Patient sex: M
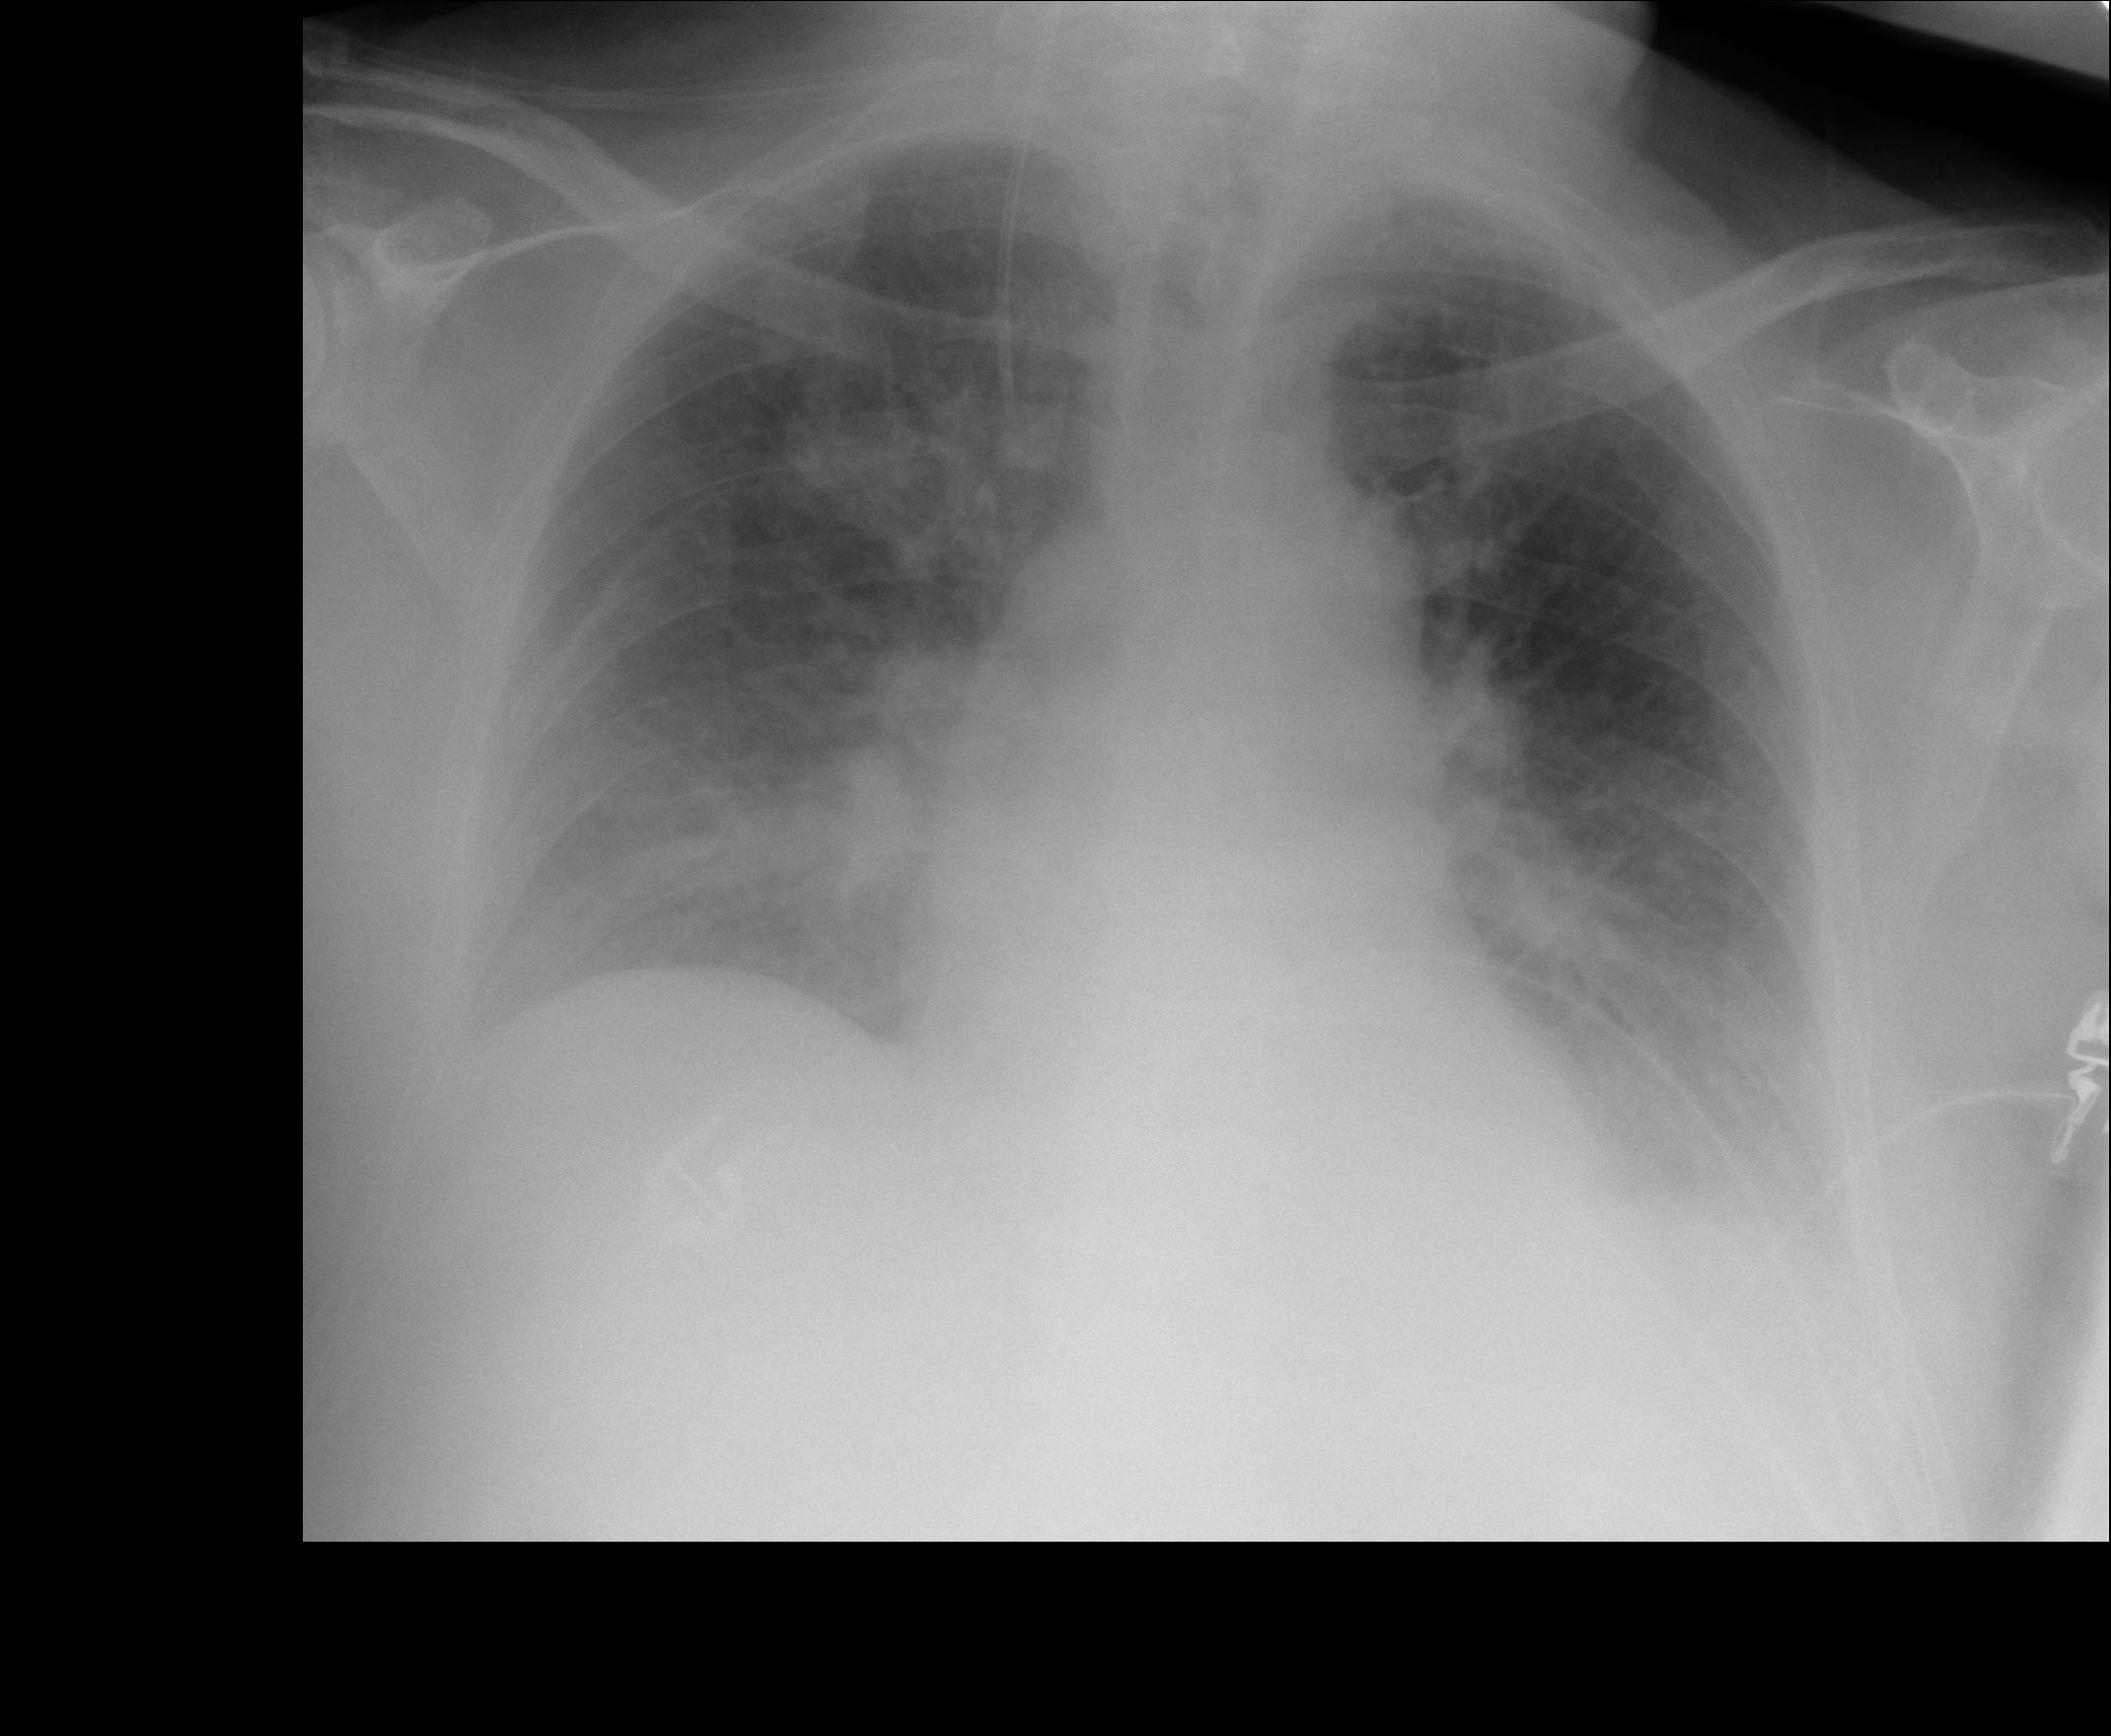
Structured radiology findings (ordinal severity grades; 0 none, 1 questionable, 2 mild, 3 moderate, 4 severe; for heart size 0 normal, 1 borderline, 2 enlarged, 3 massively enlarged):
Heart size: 0
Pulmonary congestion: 3
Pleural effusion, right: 1
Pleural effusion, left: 2
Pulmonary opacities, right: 3
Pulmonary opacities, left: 3
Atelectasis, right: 0
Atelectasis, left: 0